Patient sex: F
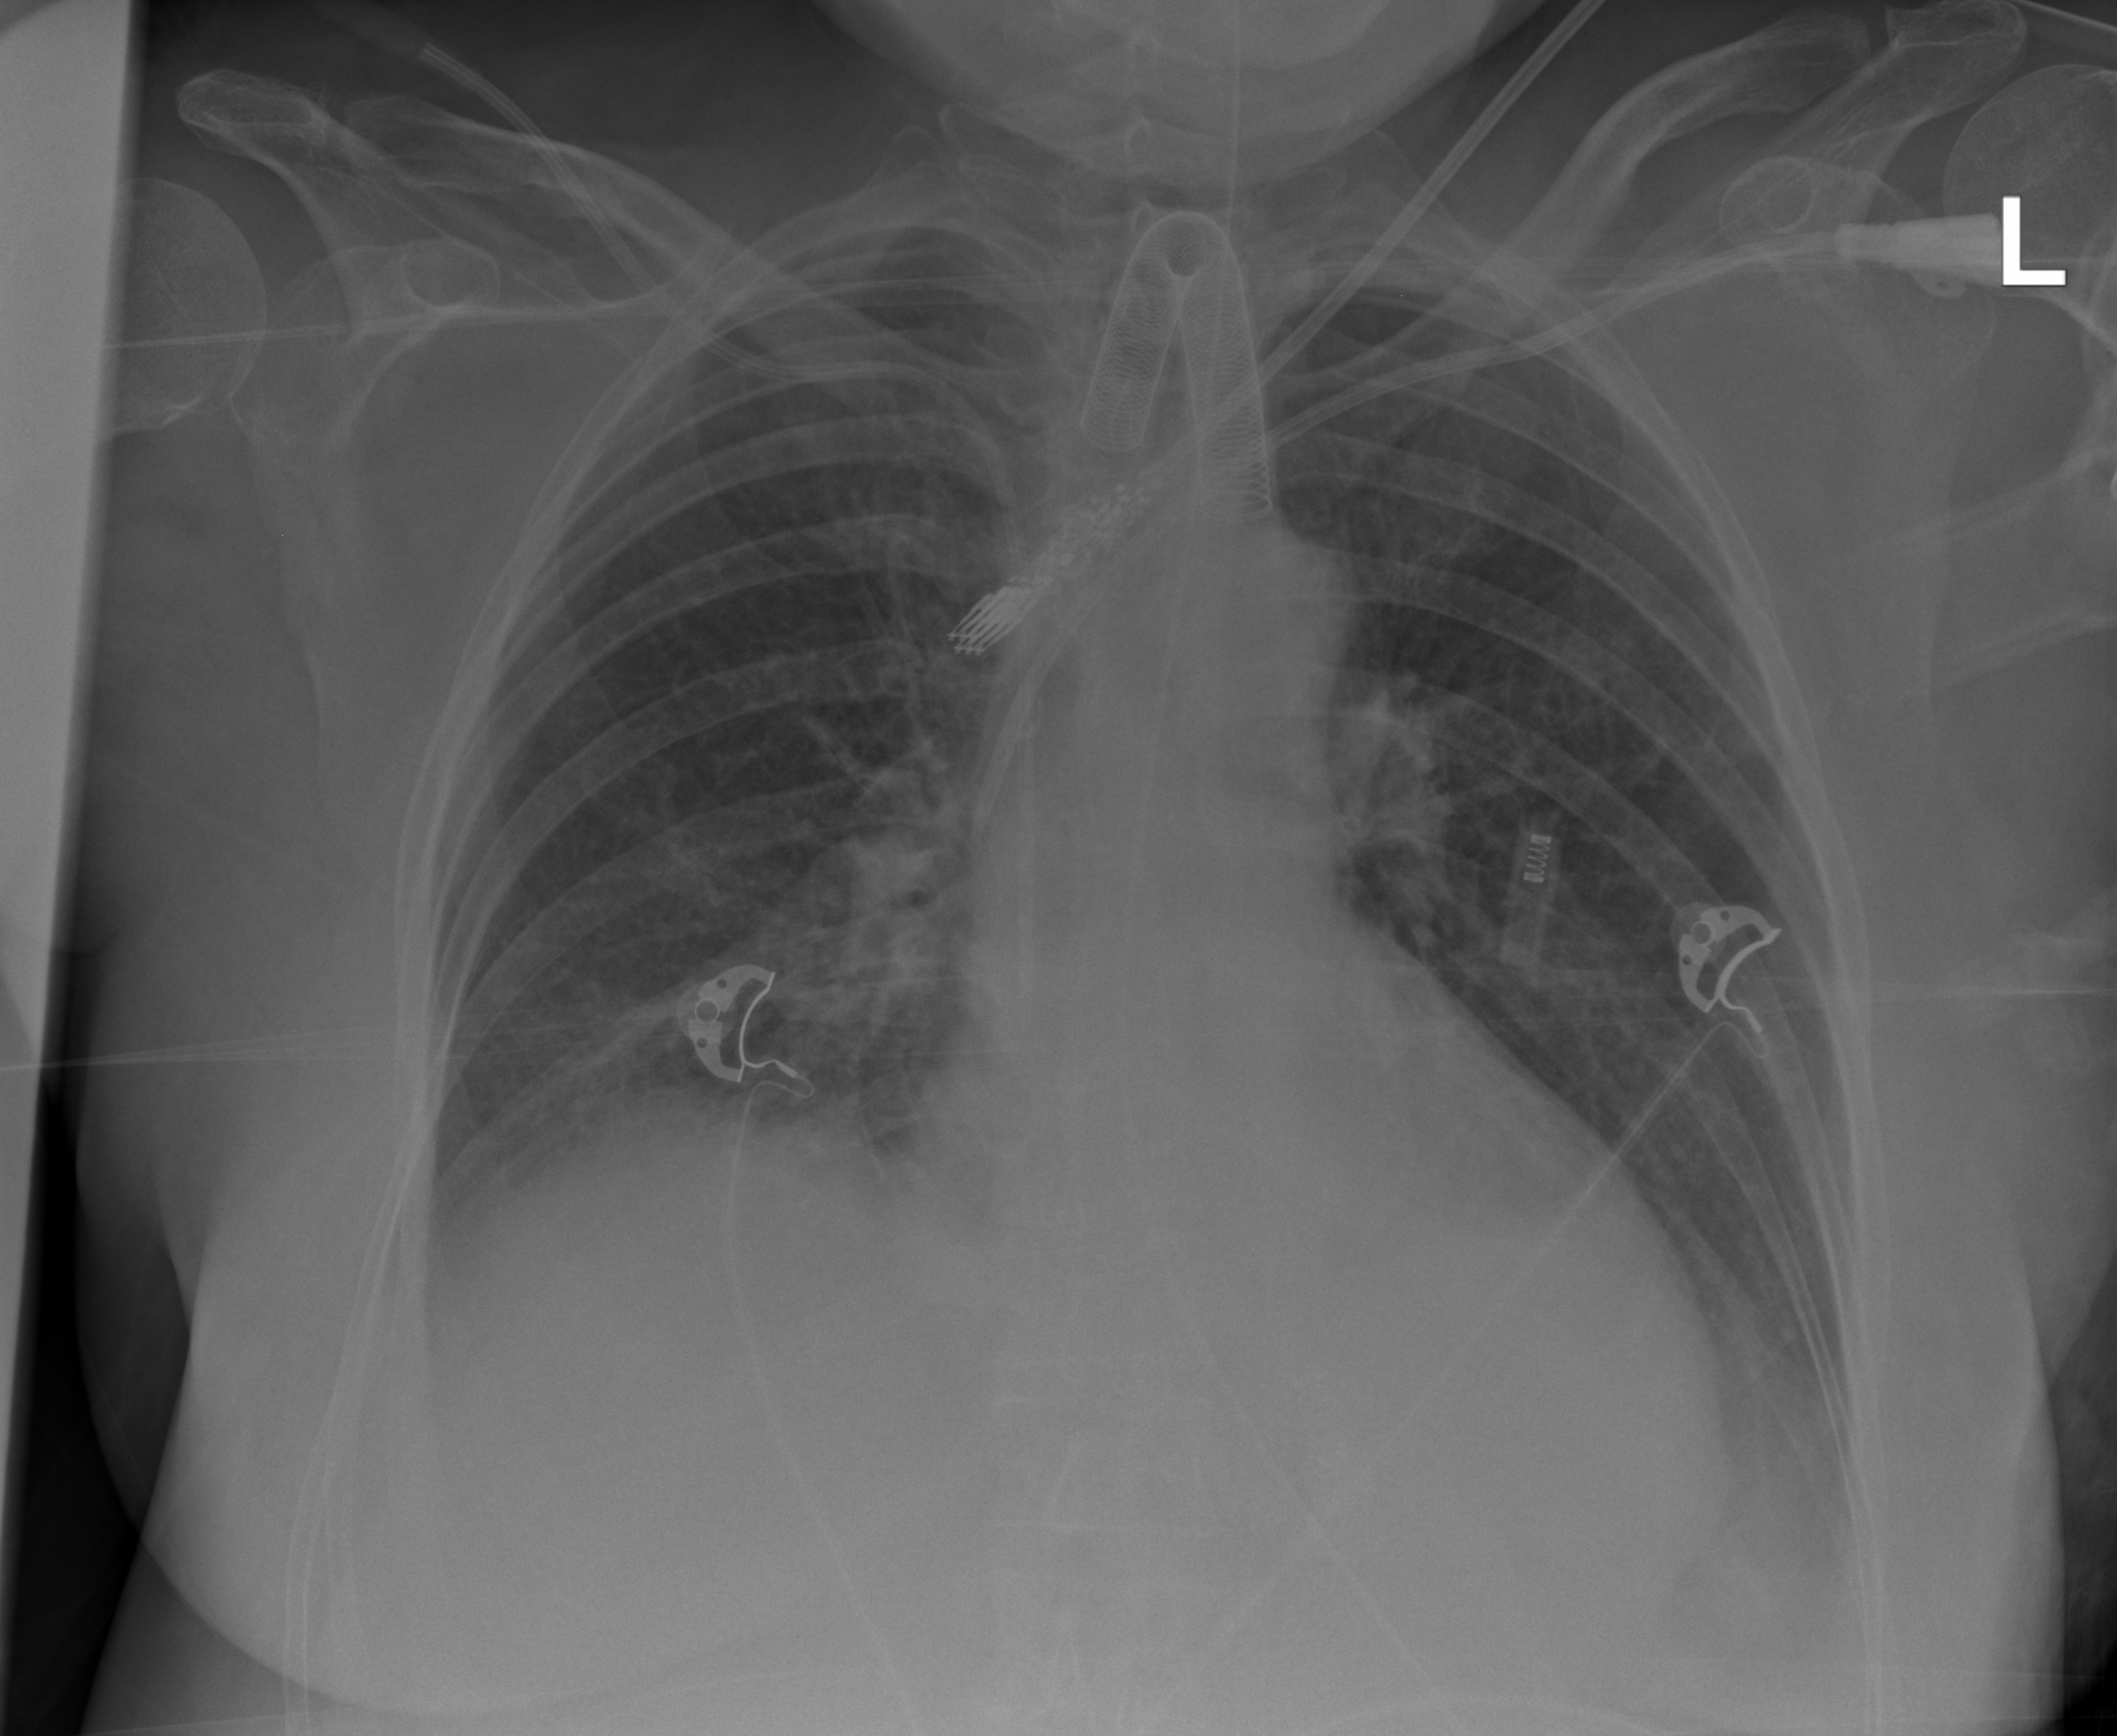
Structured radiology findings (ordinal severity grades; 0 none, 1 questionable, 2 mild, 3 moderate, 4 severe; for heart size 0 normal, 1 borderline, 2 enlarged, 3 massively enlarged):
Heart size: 1
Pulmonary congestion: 0
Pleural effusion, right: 2
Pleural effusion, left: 1
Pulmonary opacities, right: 1
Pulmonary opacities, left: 0
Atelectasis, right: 2
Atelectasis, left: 1